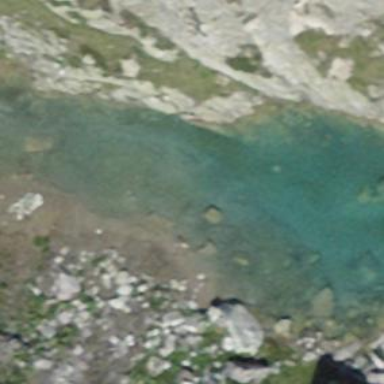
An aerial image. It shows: Pond with natural water.